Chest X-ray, PA view. Patient: 21 years old, sex M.
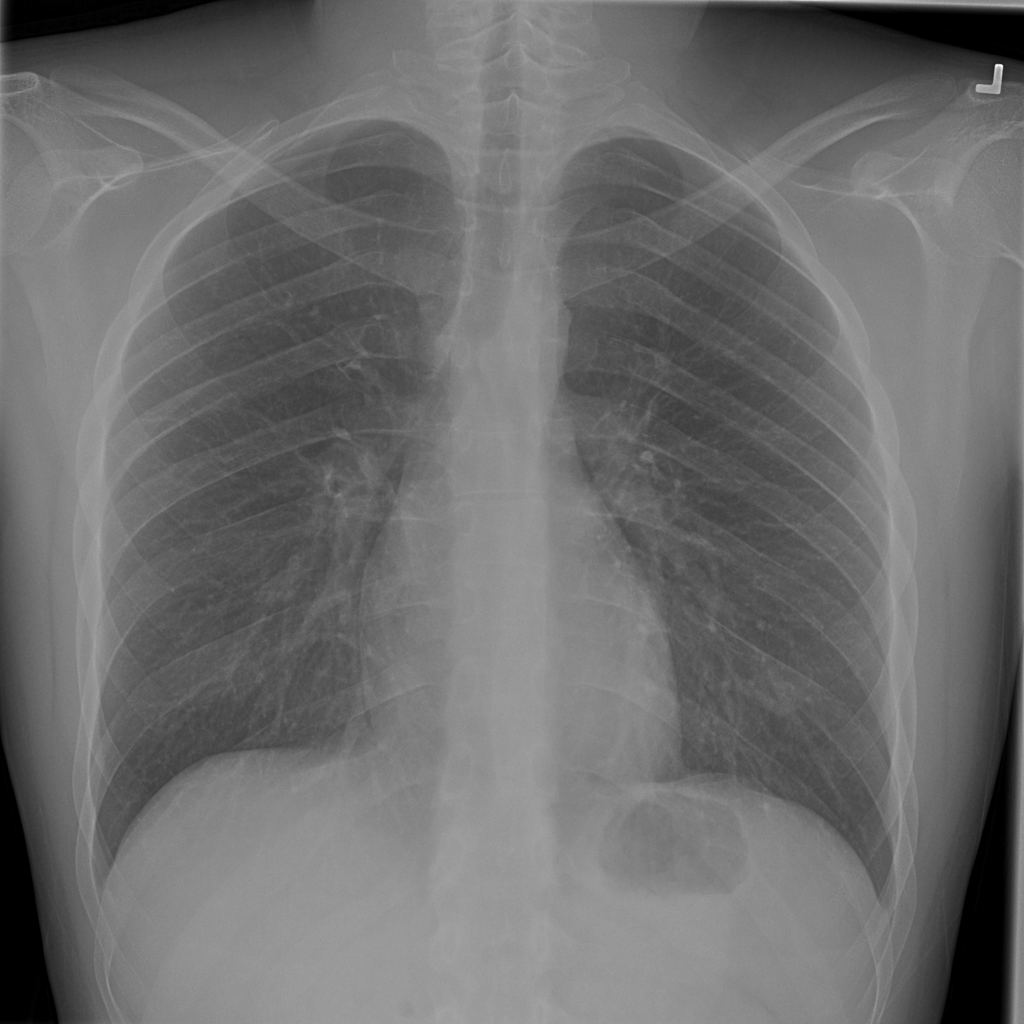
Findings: No Finding